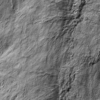
Label: not_dusty